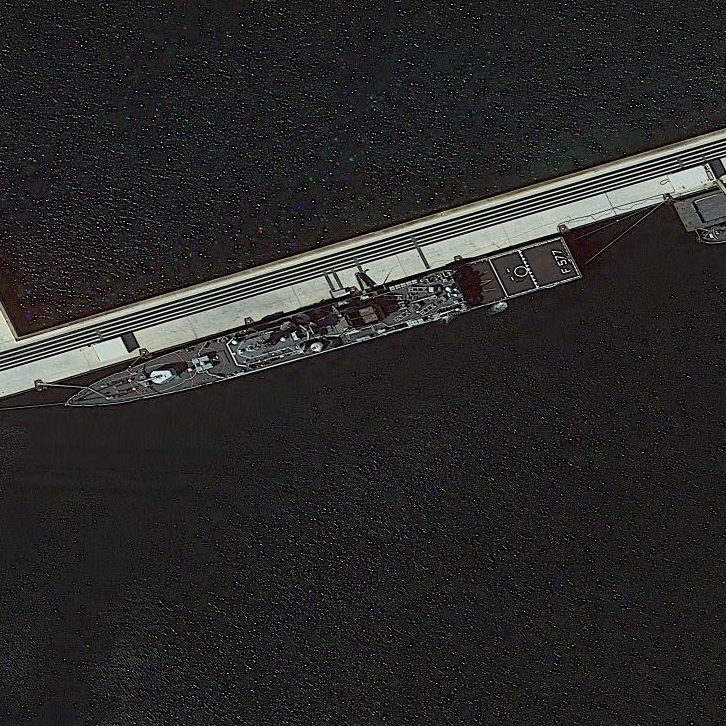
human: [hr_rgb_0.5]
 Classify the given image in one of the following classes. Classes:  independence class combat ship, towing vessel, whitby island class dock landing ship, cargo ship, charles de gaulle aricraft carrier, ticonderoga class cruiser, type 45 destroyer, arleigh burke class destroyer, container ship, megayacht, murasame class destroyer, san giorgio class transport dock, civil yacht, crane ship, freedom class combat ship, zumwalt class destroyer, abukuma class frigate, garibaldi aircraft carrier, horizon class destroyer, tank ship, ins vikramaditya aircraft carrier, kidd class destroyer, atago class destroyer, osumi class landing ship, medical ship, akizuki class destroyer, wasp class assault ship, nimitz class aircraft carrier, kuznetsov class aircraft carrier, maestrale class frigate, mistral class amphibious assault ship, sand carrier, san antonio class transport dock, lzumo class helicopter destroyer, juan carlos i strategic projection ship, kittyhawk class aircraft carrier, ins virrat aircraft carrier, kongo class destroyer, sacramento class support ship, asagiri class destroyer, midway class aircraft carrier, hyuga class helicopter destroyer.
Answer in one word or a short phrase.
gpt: Maestrale class frigate